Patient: sex M, age 76
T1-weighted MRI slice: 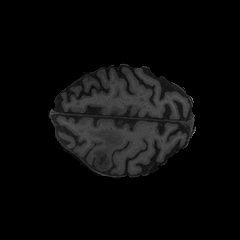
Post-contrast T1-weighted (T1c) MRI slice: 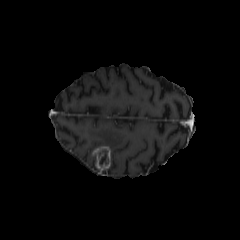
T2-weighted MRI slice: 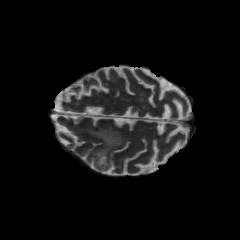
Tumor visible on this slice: yes
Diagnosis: Glioblastoma, IDH-wildtype
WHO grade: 4